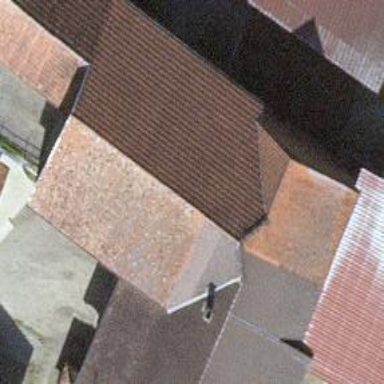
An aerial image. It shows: Simple house.